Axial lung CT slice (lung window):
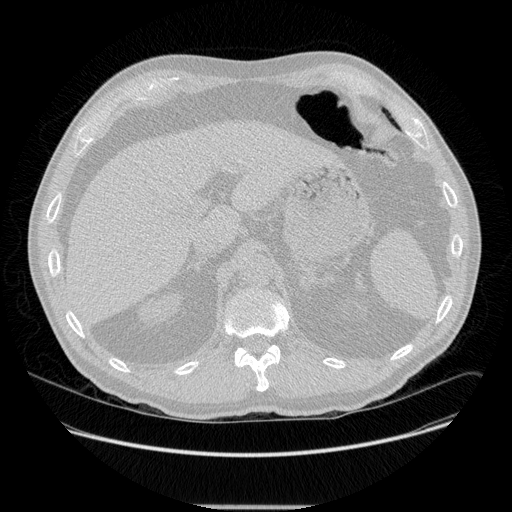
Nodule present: no